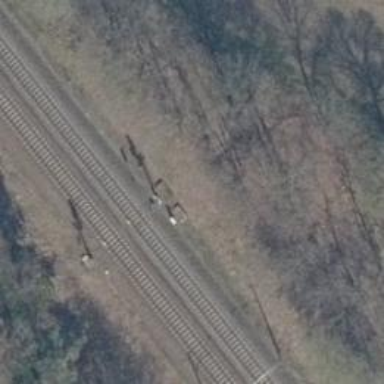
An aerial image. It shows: Railway signal.